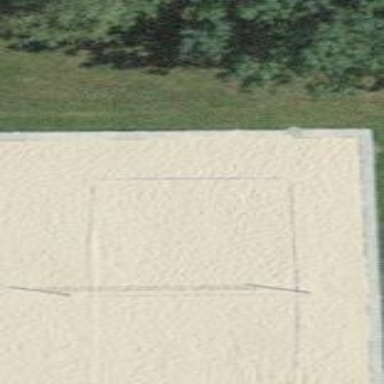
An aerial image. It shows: Sandy pitch for beach volleyball.